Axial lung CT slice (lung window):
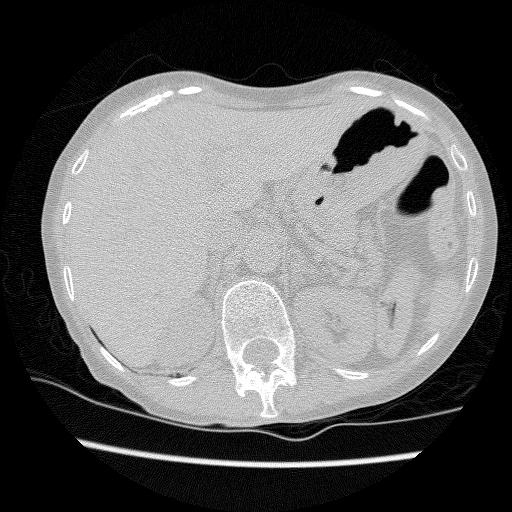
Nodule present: no